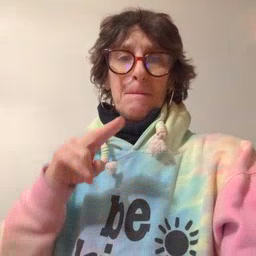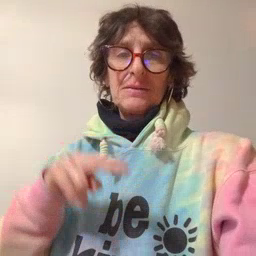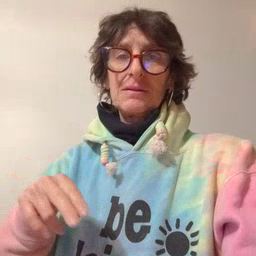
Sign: puzzle